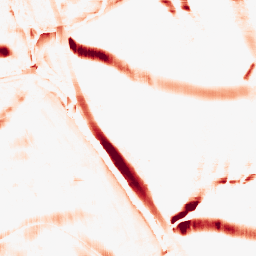
Category: morphological
Decomposition family: rolling_ball
Decomposition parameters: radius: 10
Upsampling method: edge_directed
Upsampling parameters: scale: 4
Upsampling scale: 4